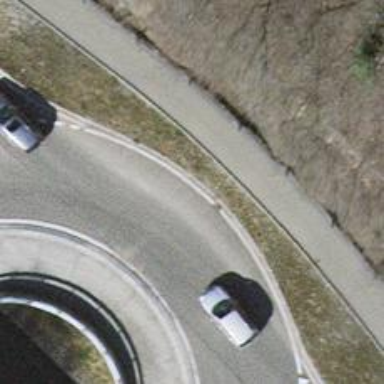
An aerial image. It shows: Primary highway with asphalt surface leading to roundabout.